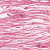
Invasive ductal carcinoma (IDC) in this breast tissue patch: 0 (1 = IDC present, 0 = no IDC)